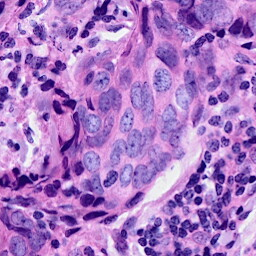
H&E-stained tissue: Breast